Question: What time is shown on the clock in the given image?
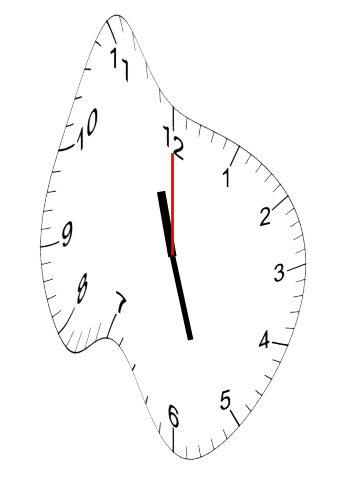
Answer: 11:27:00